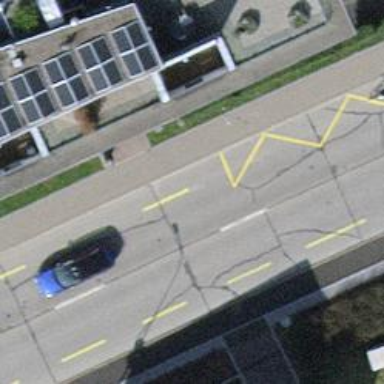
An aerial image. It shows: Platform for public transport on the road.